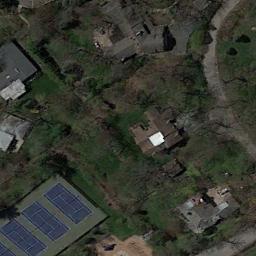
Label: tennis_court